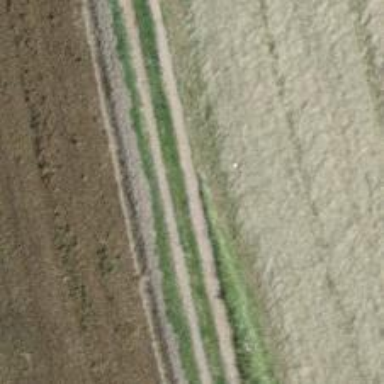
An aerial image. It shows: Track with grade 5 tracktype.